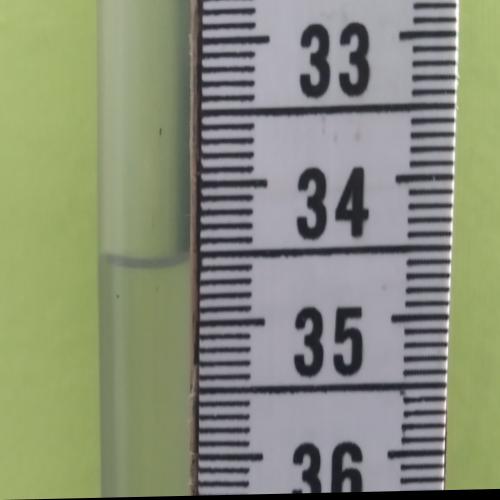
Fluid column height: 34.5 cm